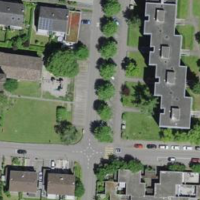
EUNIS habitat code: 54
Species observed at this site:
Sedum album